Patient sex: M
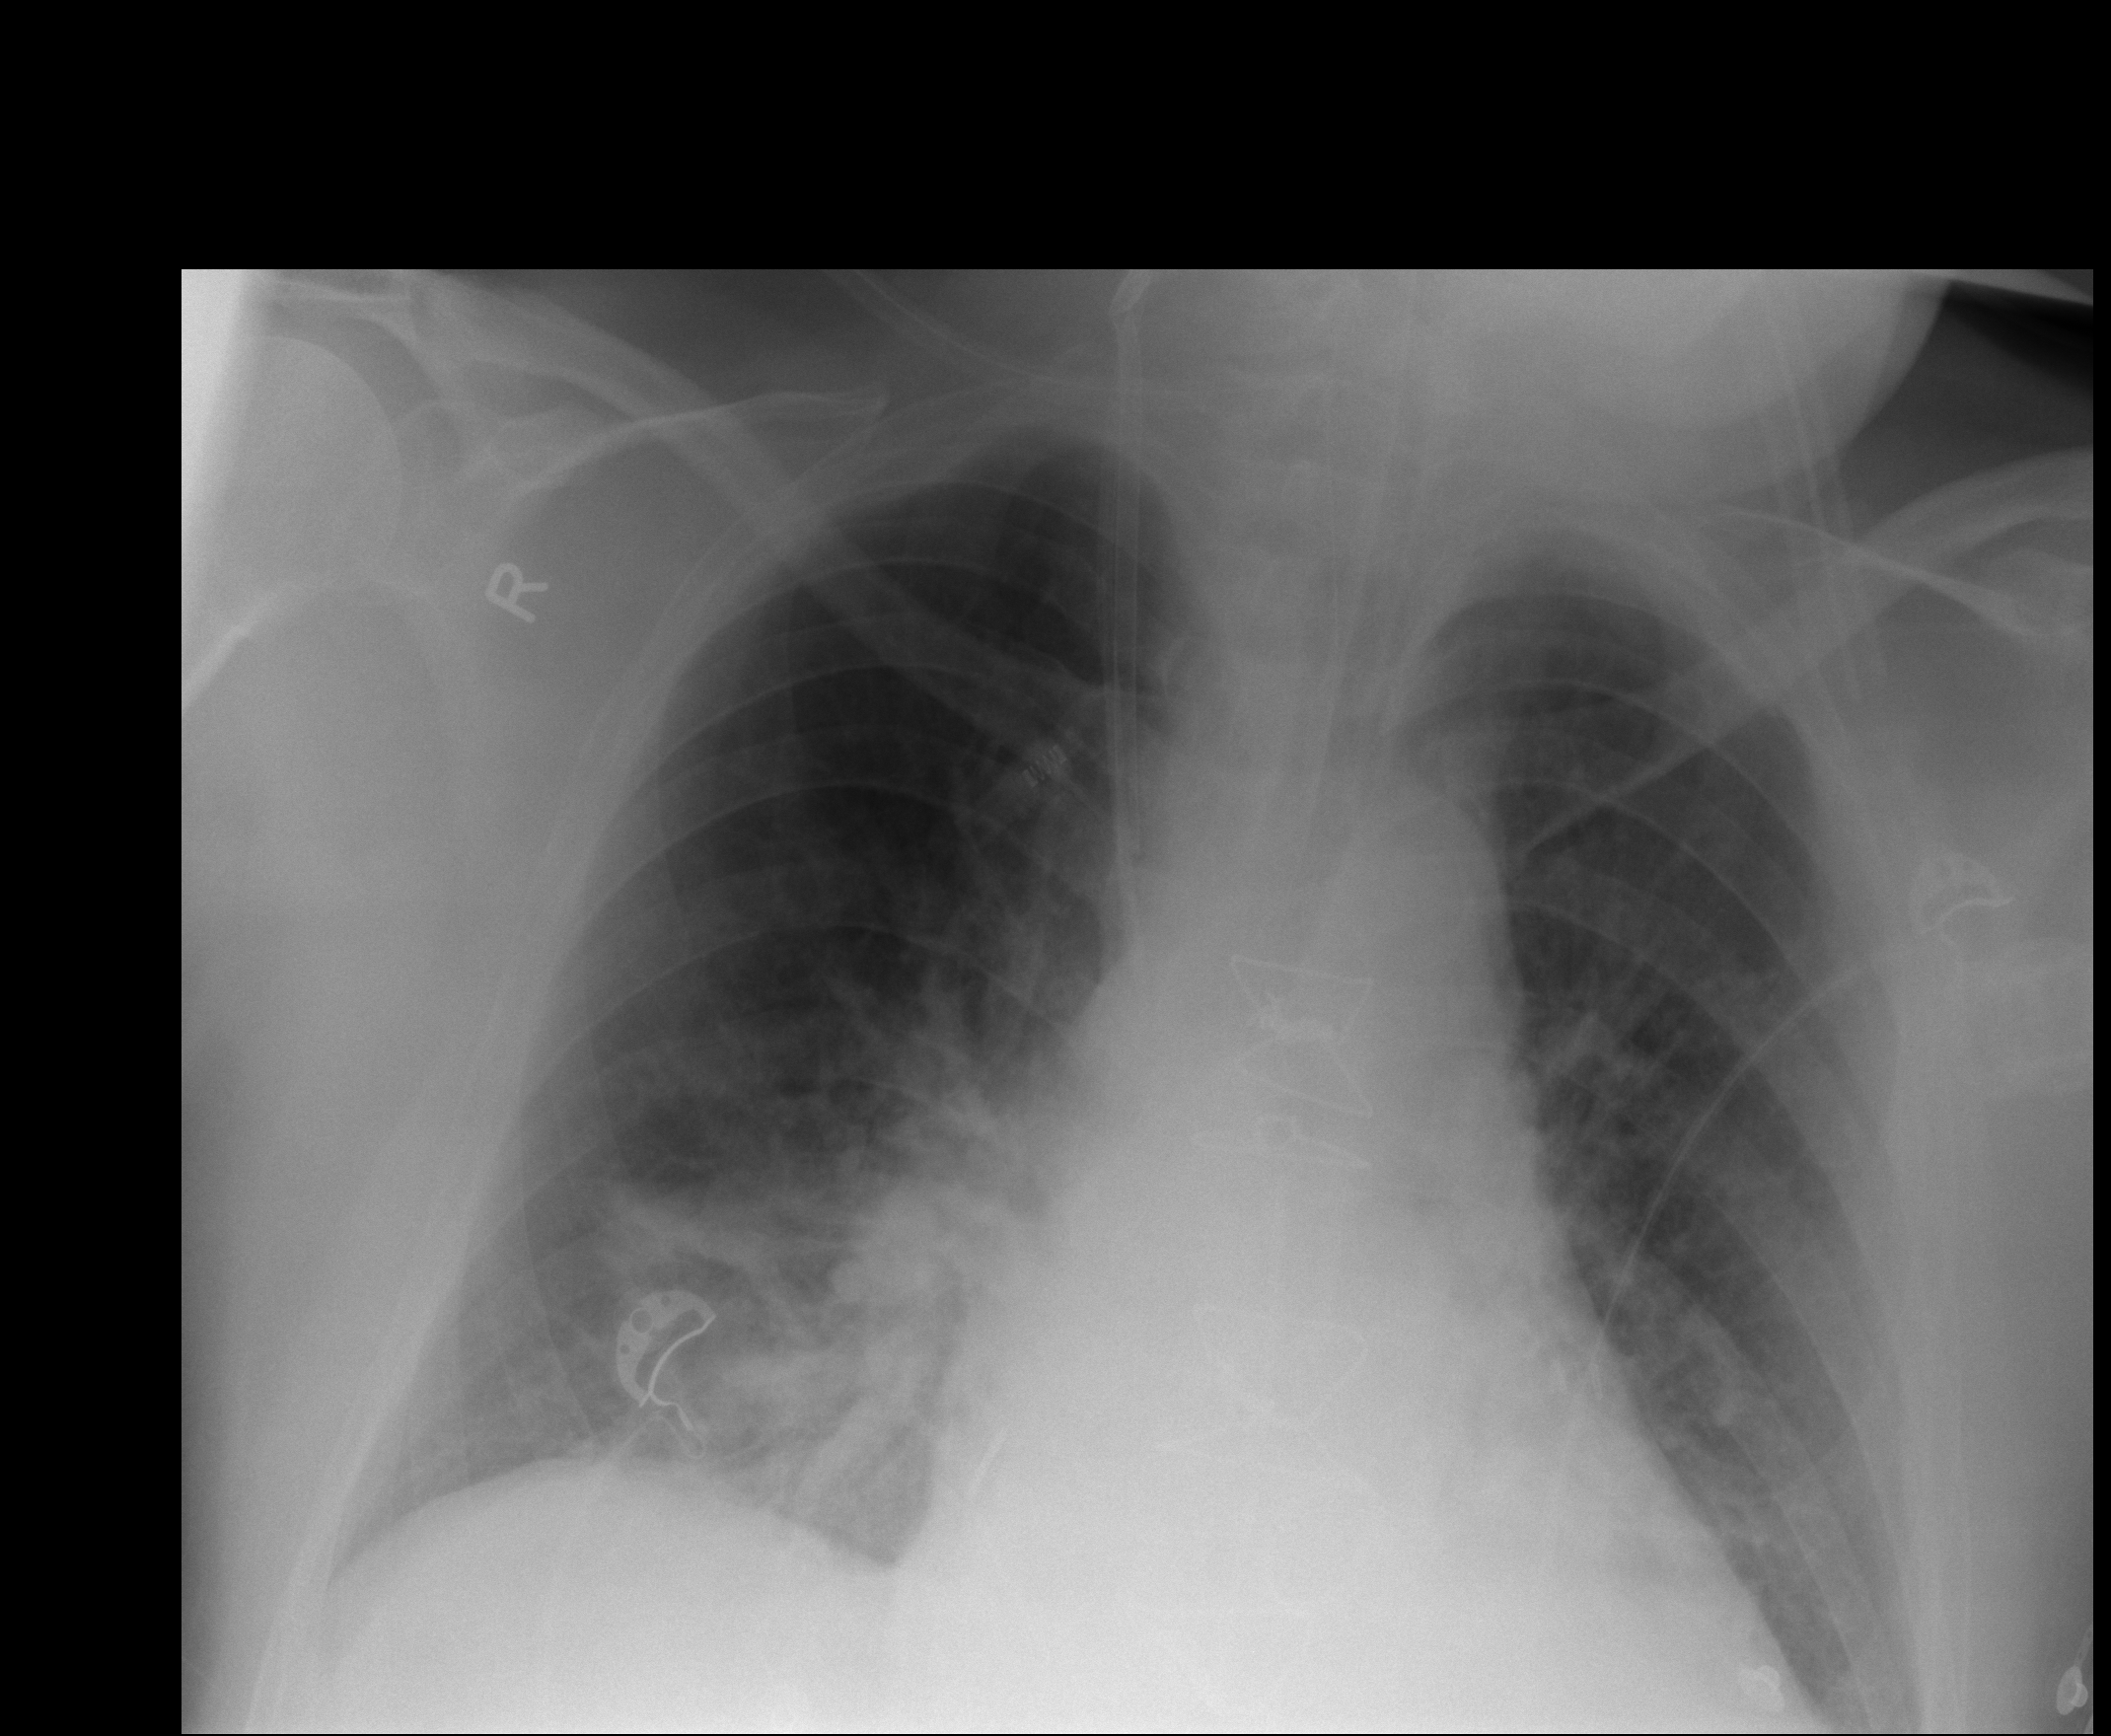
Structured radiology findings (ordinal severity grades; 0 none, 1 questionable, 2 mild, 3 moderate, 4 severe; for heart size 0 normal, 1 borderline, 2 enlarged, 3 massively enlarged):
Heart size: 0
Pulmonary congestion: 2
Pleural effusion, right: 0
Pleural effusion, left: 1
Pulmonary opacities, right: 2
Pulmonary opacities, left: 0
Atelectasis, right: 2
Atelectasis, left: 2